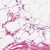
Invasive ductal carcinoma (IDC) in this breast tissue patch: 0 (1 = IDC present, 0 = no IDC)